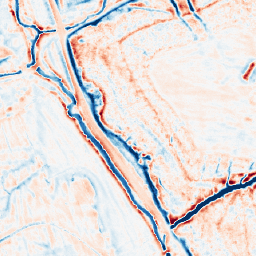
Category: edge_preserving
Decomposition family: bilateral
Decomposition parameters: d: 15
sigma_color: 150
sigma_space: 25
Upsampling method: nearest
Upsampling parameters: scale: 2
Upsampling scale: 2